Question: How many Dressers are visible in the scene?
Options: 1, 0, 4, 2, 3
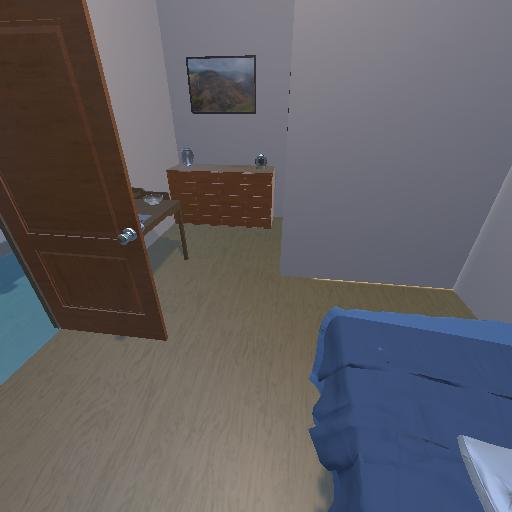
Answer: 1